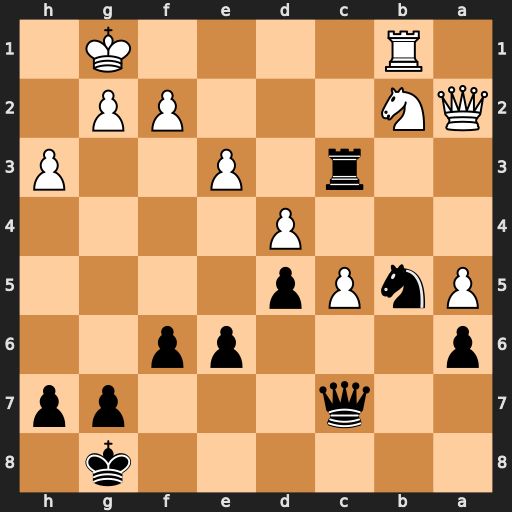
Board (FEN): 6k1/2q3pp/p3pp2/PnPp4/3P4/2r1P2P/QN3PP1/1R4K1
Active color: b
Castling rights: -
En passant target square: -
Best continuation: Ra3 Qxa3 Nxa3